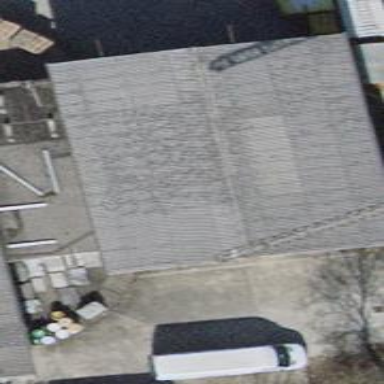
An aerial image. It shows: View of roof of building.